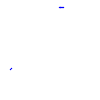
Particle: proton